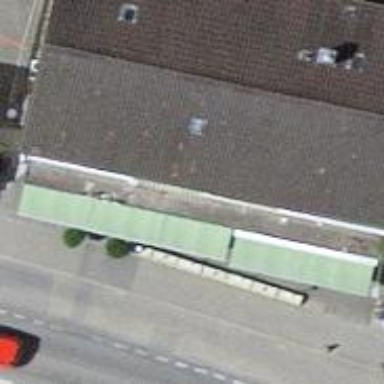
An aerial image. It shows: Restaurant.